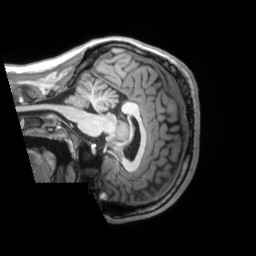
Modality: T1w
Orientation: sagittal
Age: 22
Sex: male
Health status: ill
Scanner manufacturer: siemens
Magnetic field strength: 3 T
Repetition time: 2.2 s
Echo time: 0.00157 s